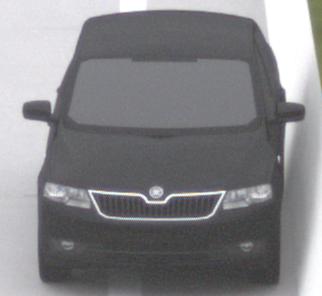
Make: Skoda
Model: Rapid
Detailed model: Rapid 1.2 Active Limousine
Model produced from: 2012/10
Model produced until: 2015/04
Doors: 5
Color: black
Road condition: dry road
Daytime: midday
Contrast: low contrast